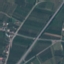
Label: Highway